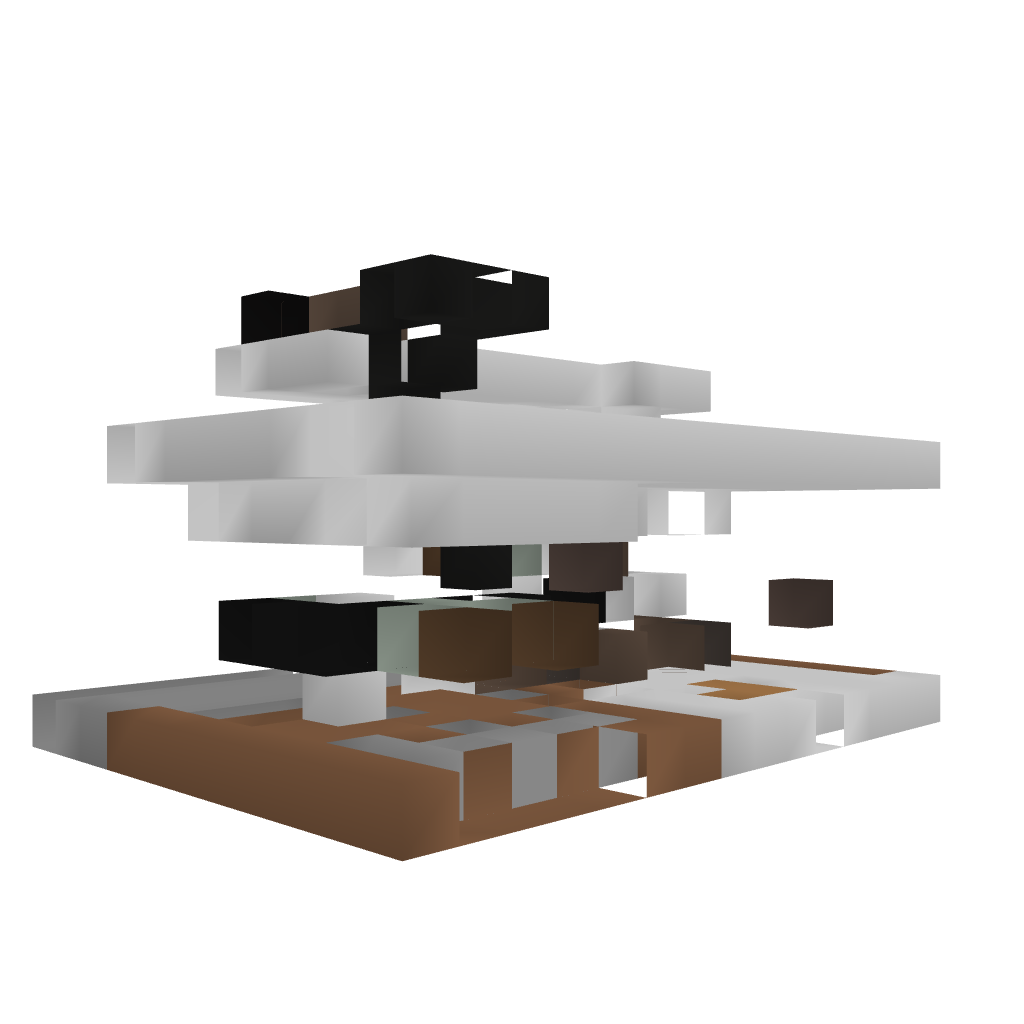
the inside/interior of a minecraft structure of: minecart dispenser